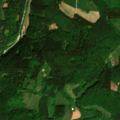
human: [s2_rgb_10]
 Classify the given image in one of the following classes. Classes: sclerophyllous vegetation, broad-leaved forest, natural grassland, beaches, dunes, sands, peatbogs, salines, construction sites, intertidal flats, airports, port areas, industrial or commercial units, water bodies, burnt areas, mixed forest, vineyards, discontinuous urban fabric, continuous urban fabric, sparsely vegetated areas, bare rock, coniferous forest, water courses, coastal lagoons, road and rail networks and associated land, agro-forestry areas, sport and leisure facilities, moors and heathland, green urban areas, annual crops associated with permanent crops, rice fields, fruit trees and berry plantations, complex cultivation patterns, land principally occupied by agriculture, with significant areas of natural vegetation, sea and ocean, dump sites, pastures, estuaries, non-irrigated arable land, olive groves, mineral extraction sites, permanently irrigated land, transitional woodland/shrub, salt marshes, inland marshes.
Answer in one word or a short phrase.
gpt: non-irrigated arable land, land principally occupied by agriculture, with significant areas of natural vegetation, coniferous forest, mixed forest